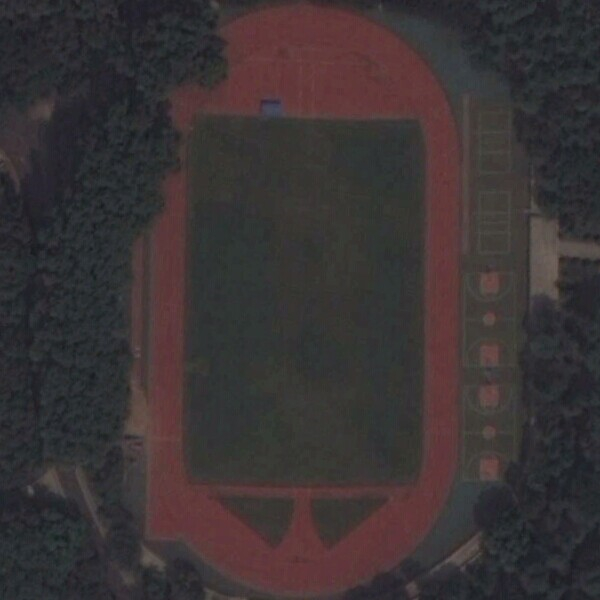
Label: Playground